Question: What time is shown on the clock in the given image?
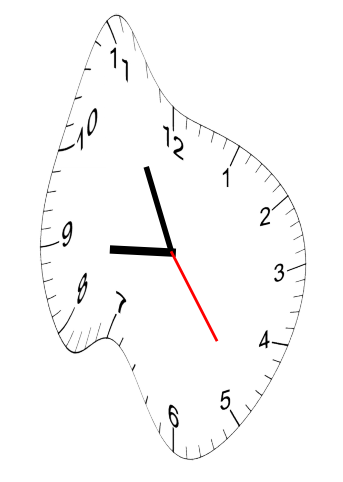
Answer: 08:55:24